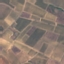
Label: PermanentCrop